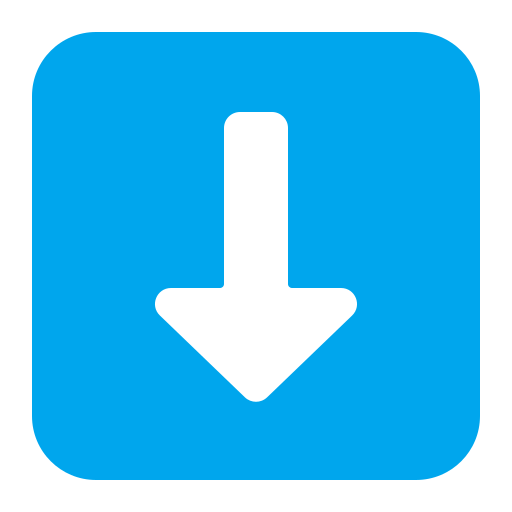
down arrow flat